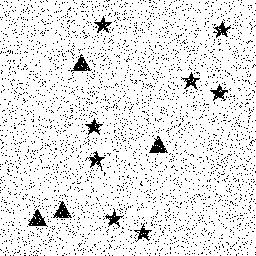
Squares: 0
Triangles: 4
Stars: 8
Total shapes: 12